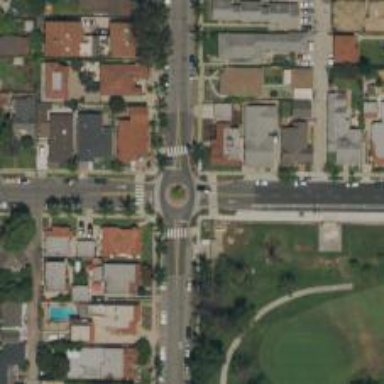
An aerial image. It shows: Roundabout.